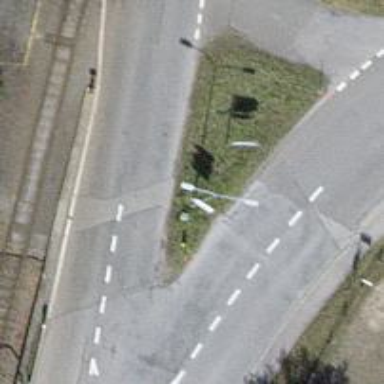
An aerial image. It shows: Bus stop along the road.